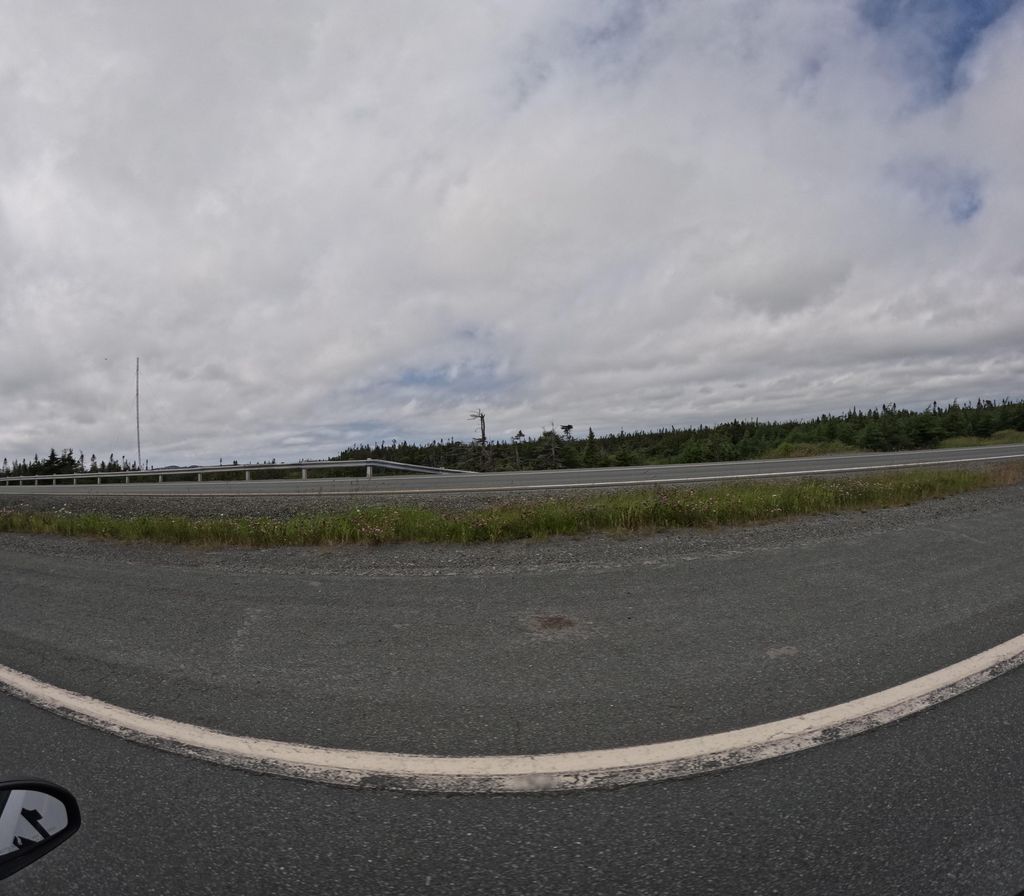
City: st_johns